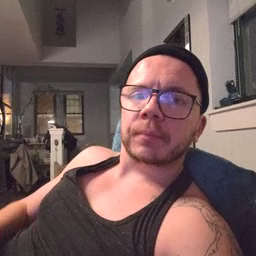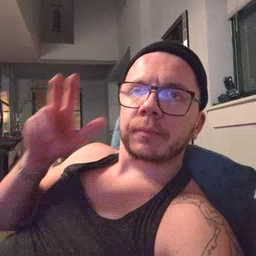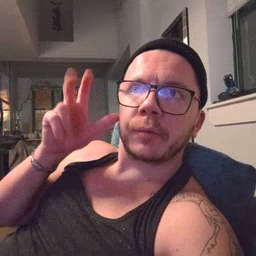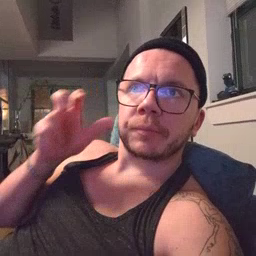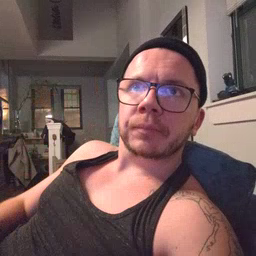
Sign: hear